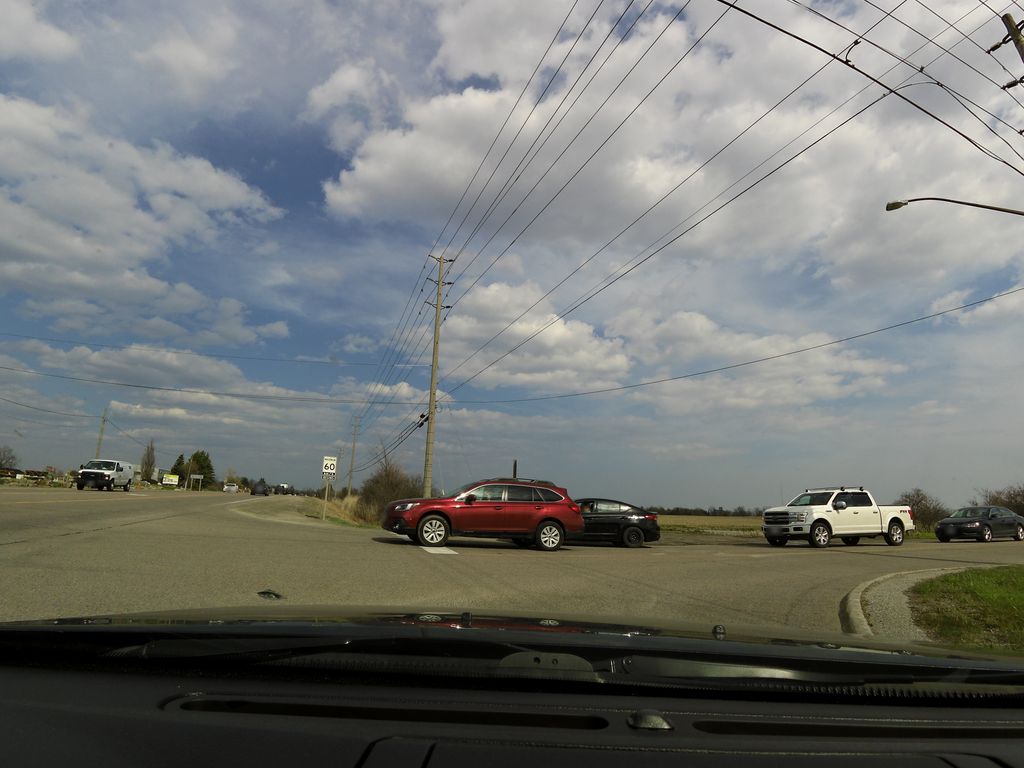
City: hamilton